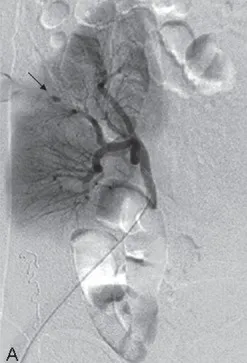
Renal transplanted arteriography: -Sacular formation in the arterial phase of the study, suggestive of pseudoaneurysm (Arrow).
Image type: radiology (x_ray)